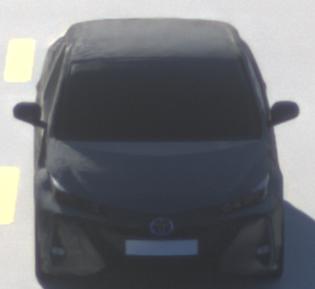
Make: Toyota
Model: Prius 1.8 Plug-In Hybrid
Detailed model: Prius (XW5) Plug-In
Model produced from: 2019/07
Model produced until: 2020/07
Doors: 5
Color: gray
Road condition: dry road
Daytime: sunrise or sunset
Contrast: medium contrast